Interaction volume radius: 5 \u00c5
Interaction volume height: 15 \u00c5
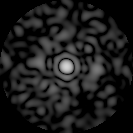
Disorder parameter: 0.8686